Current action and preconditions to check: trajectory_clear

Your task: For each precondition in the list above, predict whether it will hold at this action.

Consider the current scene as observed from the mobile robot's camera, and analyze the predicted future states of all dynamic agents (e.g., people, animals, vehicles, or any moving entities) within the NEXT SECOND.

IMPORTANT: Only answer "very likely" if you are absolutely certain—based on strong, clear evidence—that a dynamic agent will violate the precondition in the predicted future state. Do NOT answer "very likely" for unlikely, ambiguous, or low-probability risks.

Ask yourself for each precondition: Is there a high probability, with clear and convincing evidence, that the predicted future states of any dynamic agent will interfere with the predicted future state of the currently executing action within the NEXT SECOND, causing that precondition to fail?

Assess the risk level based on these predictions. Use "likely" or "very likely" if motions create a clear risk of interference.

Use "neutral" or "improbable" if agents are nearby but their predicted paths are clearly diverging or non-conflicting.

Failure Risk Categories: "very improbable", "improbable", "neutral", "likely", "very likely"

Answer Format: Output ONLY the probability_of_failure value from these categories: "very improbable", "improbable", "neutral", "likely", "very likely"

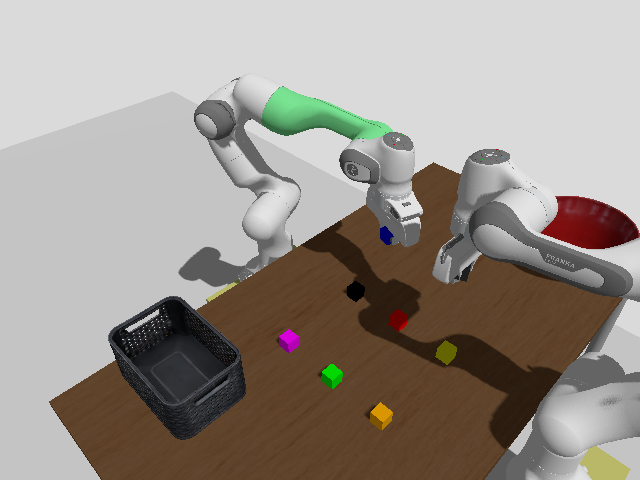

Answer: improbable